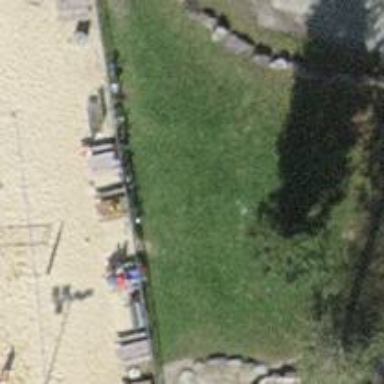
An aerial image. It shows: Picnic table located in leisure land area.